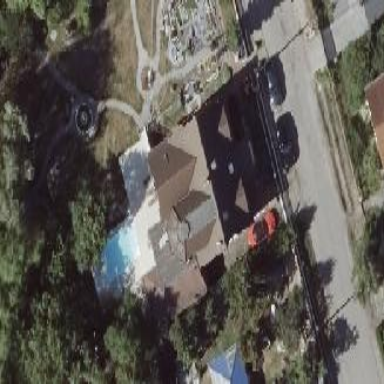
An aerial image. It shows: Detached building.